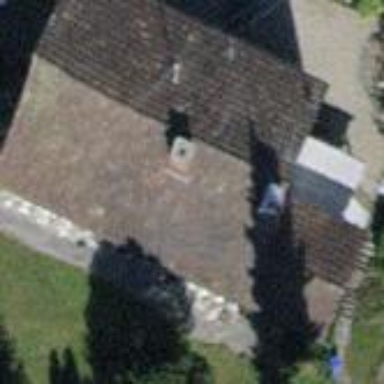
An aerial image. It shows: Building with tile roof.